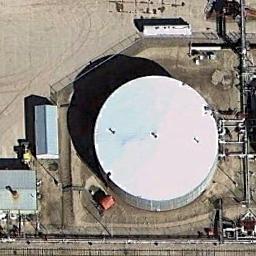
Label: storage tanks